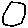
Label: circle